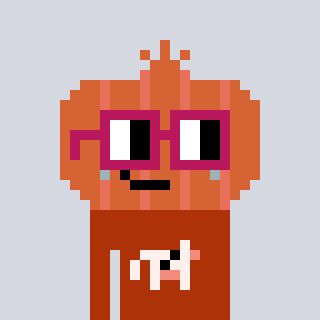
a pixel art character with square dark red glasses, a onion-shaped head and a hotbrown-colored body on a cool background